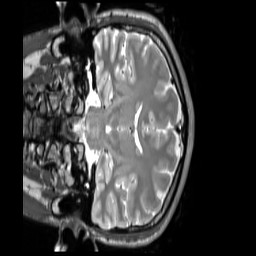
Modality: T2w
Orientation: coronal
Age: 23
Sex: male
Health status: ill
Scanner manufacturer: siemens
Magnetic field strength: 3 T
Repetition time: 2.8 s
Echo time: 0.326 s